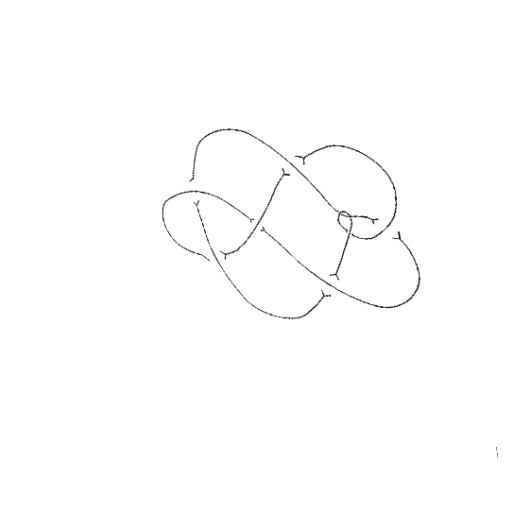
Crossing number: 9